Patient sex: F
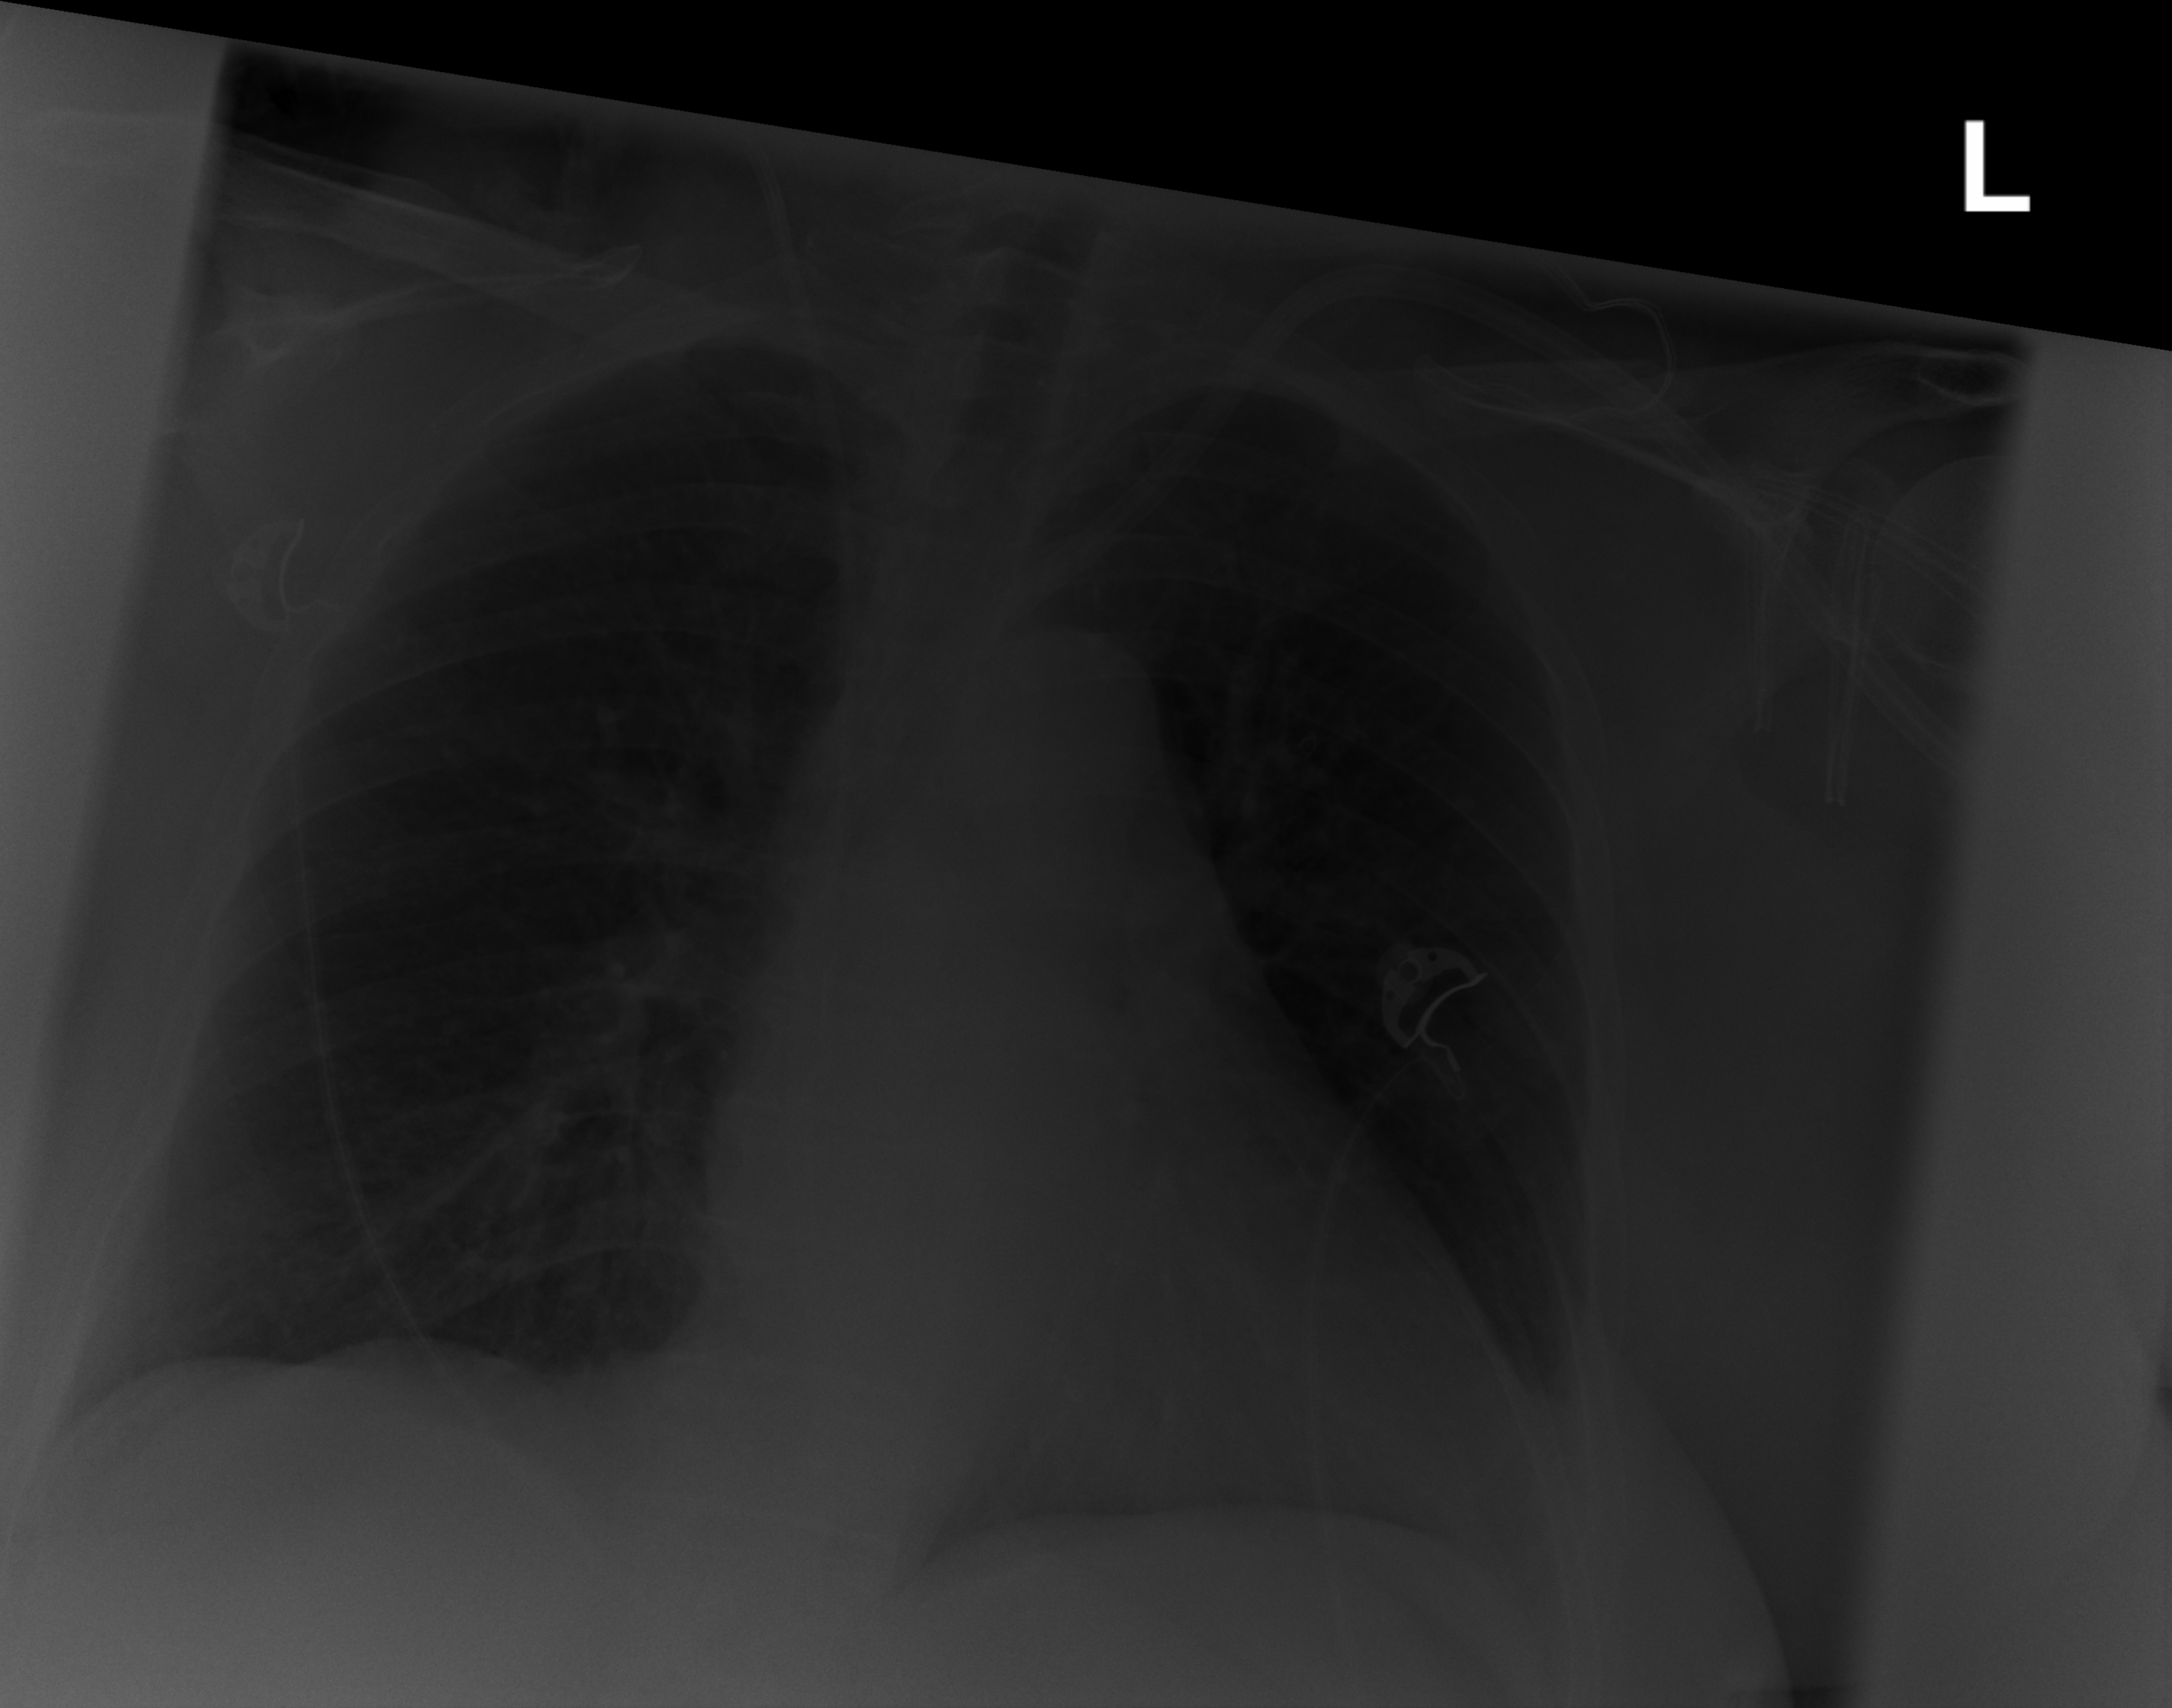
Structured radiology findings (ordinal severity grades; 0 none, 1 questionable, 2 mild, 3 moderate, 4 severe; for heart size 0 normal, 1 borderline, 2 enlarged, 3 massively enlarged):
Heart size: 2
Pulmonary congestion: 1
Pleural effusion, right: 0
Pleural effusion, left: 0
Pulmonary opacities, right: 1
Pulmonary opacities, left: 0
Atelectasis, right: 2
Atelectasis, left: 0